Current action and preconditions to check: trajectory_clear

Your task: For each precondition in the list above, predict whether it will hold at this action.

Consider the current scene as observed from the mobile robot's camera, and analyze the predicted future states of all dynamic agents (e.g., people, animals, vehicles, or any moving entities) within the NEXT SECOND.

IMPORTANT: Only answer "very likely" if you are absolutely certain—based on strong, clear evidence—that a dynamic agent will violate the precondition in the predicted future state. Do NOT answer "very likely" for unlikely, ambiguous, or low-probability risks.

Ask yourself for each precondition: Is there a high probability, with clear and convincing evidence, that the predicted future states of any dynamic agent will interfere with the predicted future state of the currently executing action within the NEXT SECOND, causing that precondition to fail?

Assess the risk level based on these predictions. Use "likely" or "very likely" if motions create a clear risk of interference.

Use "neutral" or "improbable" if agents are nearby but their predicted paths are clearly diverging or non-conflicting.

Failure Risk Categories: "very improbable", "improbable", "neutral", "likely", "very likely"

Answer Format: Output ONLY the probability_of_failure value from these categories: "very improbable", "improbable", "neutral", "likely", "very likely"

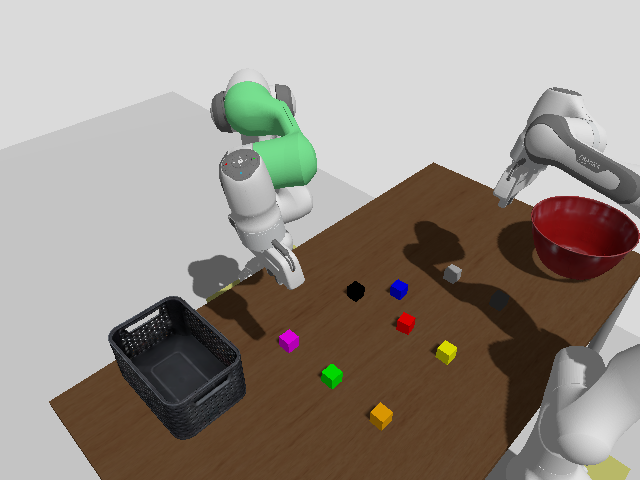

Answer: very improbable